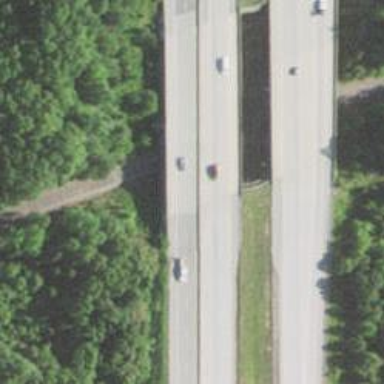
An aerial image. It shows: Motorway bridge.